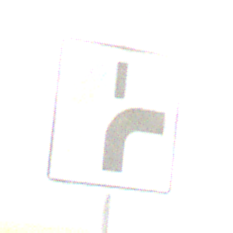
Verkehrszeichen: VerlaufVorfahrtsstrasse8
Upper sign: Vorfahrtsstrasse
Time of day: SunriseSunset
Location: Outdoor (Suburban)
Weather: PartlyCloudy
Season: NotSpecified
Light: Natural